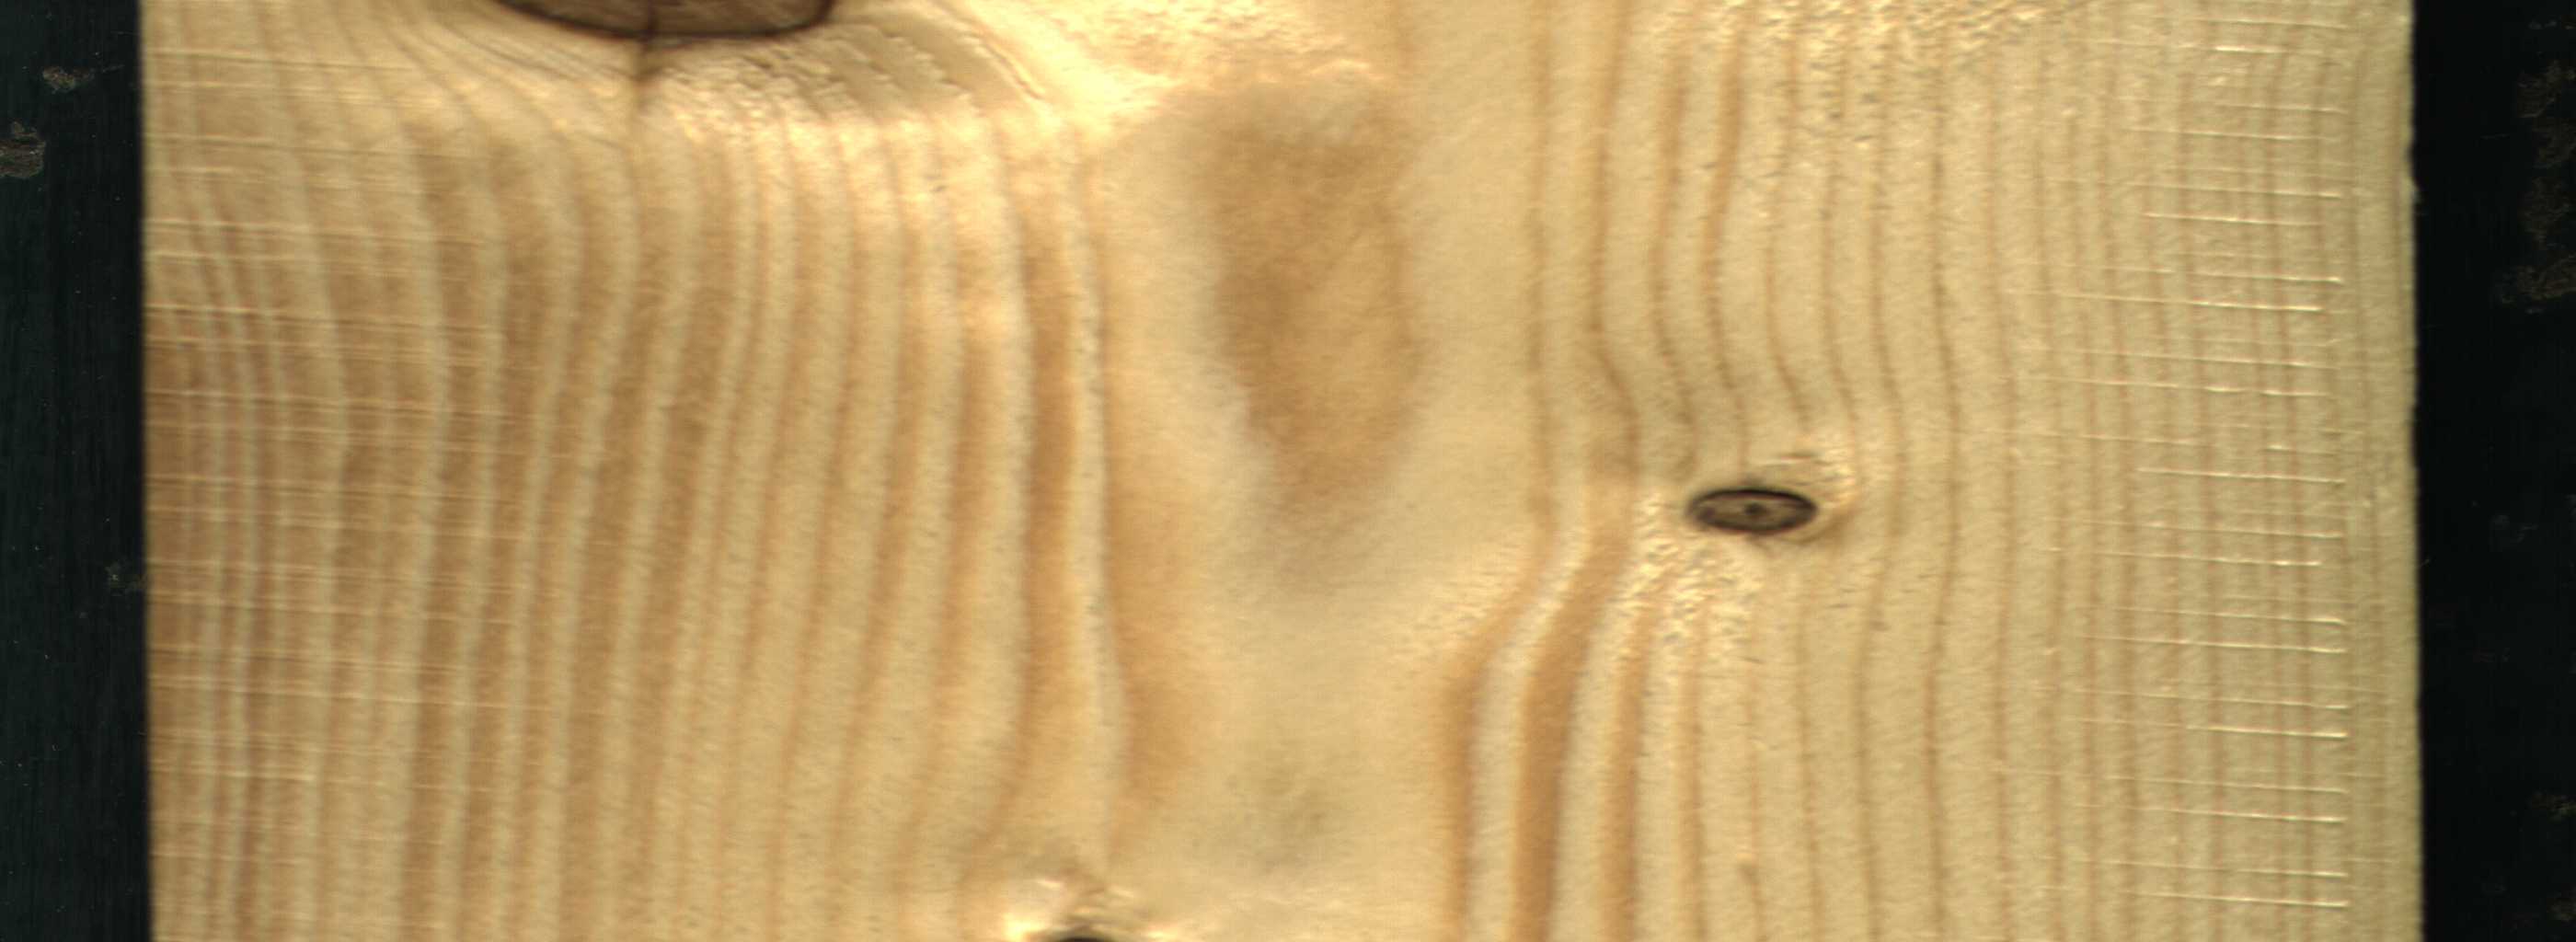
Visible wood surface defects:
Dead_Knot
Dead_Knot
Live_Knot